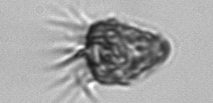
Label: Strombidium_morphotype2